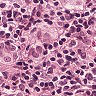
Metastatic tissue present: yes